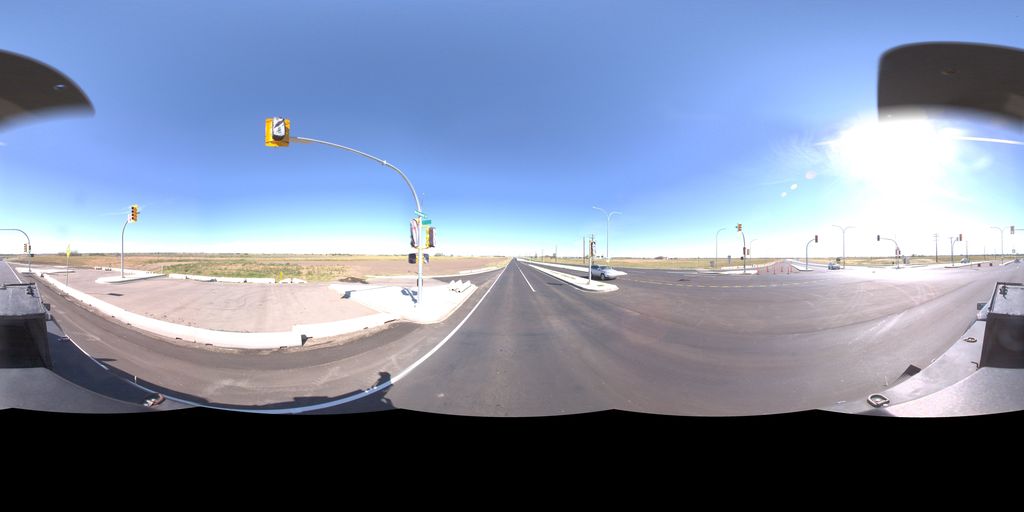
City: saskatoon